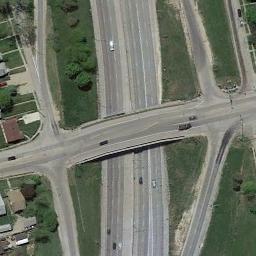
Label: overpass